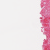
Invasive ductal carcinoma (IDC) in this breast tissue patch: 0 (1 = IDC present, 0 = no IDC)